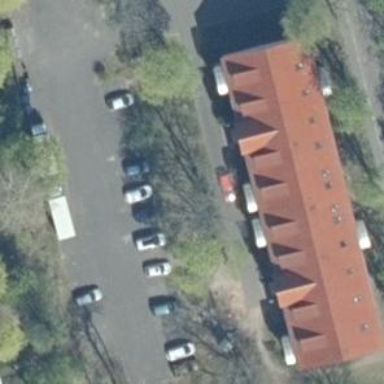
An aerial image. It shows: Parking area with surface.